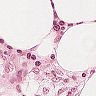
Metastatic tissue present: no